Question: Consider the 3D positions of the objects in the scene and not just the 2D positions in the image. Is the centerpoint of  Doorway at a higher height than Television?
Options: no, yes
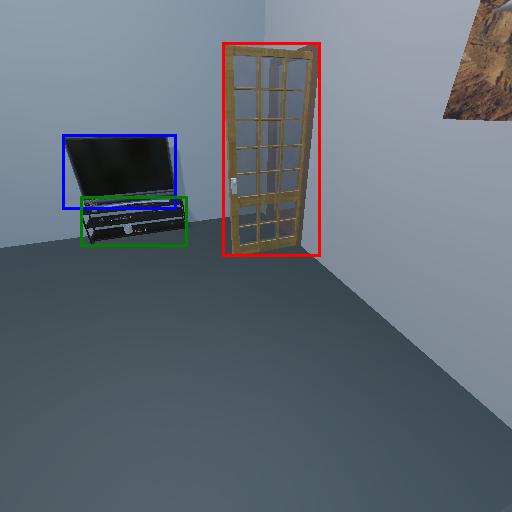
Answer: no